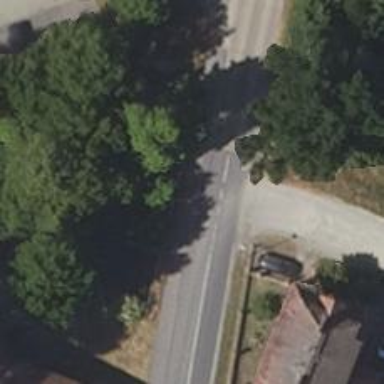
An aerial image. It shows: Asphalt footway.